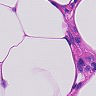
Metastatic tissue present: no